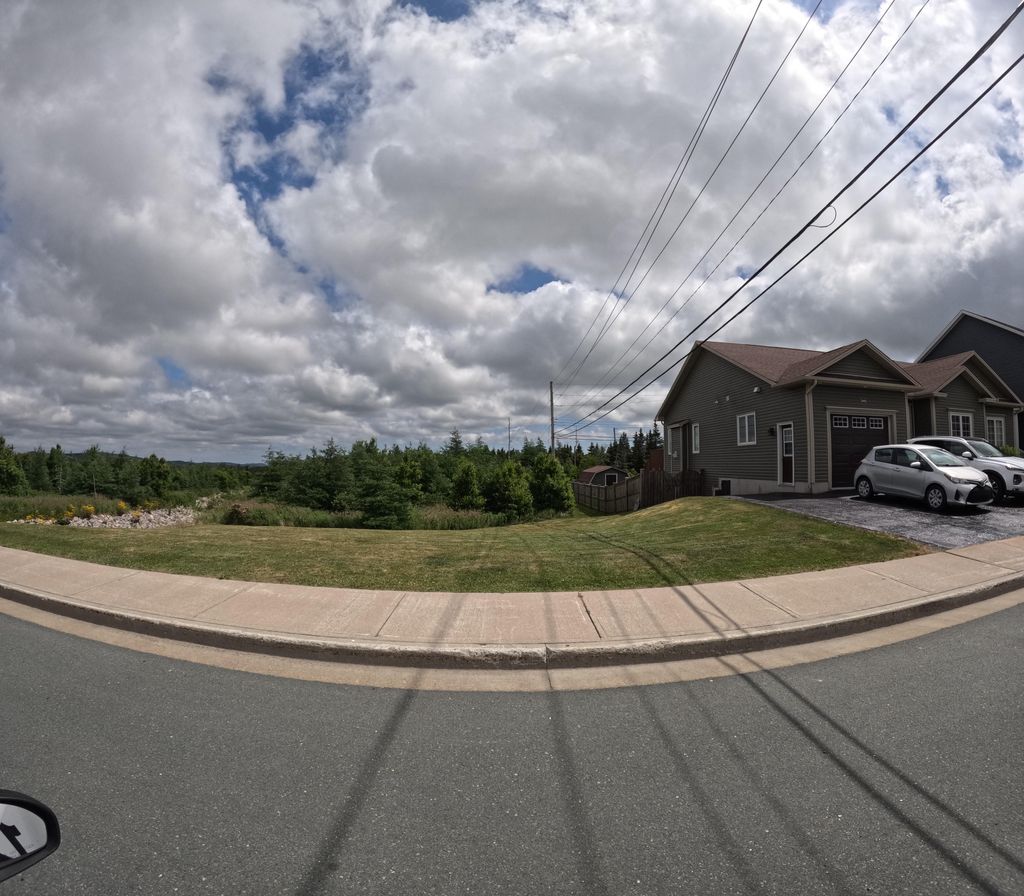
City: st_johns